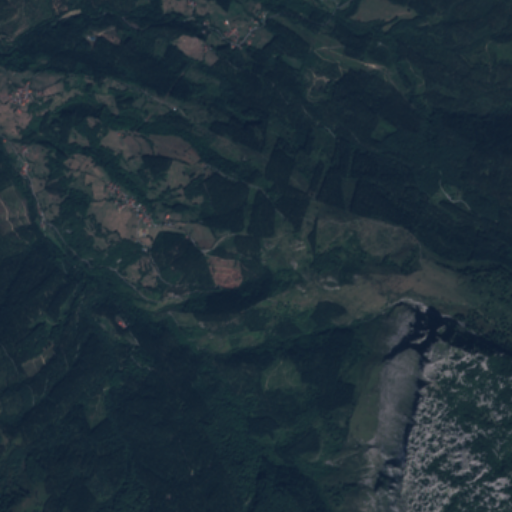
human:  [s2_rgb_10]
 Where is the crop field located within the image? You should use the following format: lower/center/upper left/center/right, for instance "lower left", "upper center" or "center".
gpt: The crop field is located in the upper left of the image.
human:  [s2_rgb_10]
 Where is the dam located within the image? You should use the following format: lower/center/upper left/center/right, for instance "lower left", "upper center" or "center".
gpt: The dam is located in the lower left of the image.
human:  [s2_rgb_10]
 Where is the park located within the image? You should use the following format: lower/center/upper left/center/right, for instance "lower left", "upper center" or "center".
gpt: The park is located in the center left of the image.
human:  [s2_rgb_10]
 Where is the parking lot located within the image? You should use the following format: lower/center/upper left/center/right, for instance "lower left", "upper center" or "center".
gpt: The parking lot is located in the center right of the image.
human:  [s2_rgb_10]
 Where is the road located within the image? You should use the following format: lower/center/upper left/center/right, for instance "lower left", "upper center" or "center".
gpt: There is no road in the image.